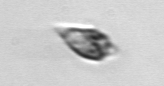
Label: Oxytoxum